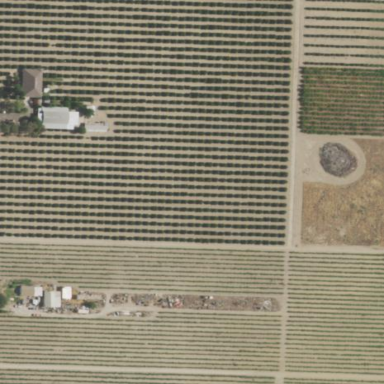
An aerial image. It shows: Orange orchard with rows of orange trees.